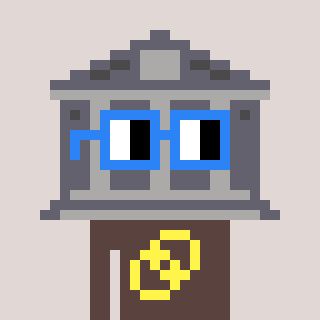
a pixel art character with square blue glasses, a bank-shaped head and a darkbrown-colored body on a warm background